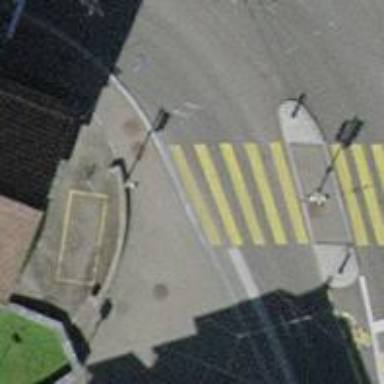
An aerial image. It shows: Crossing with zebra markings controlled by traffic signals.